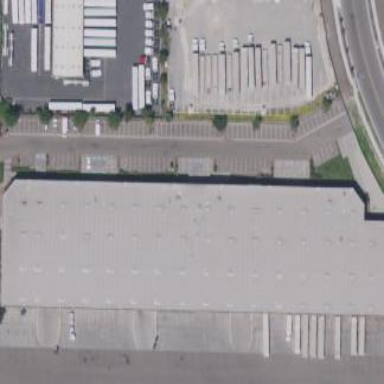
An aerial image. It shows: Industrial building.